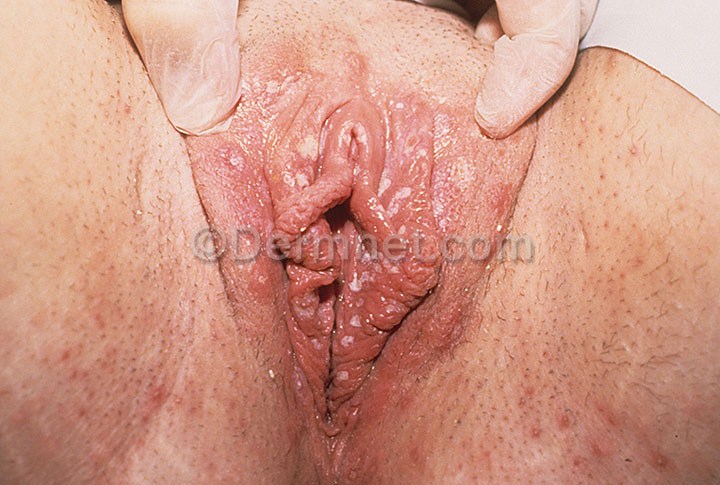
Disease: Herpes HPV and other STDs Photos